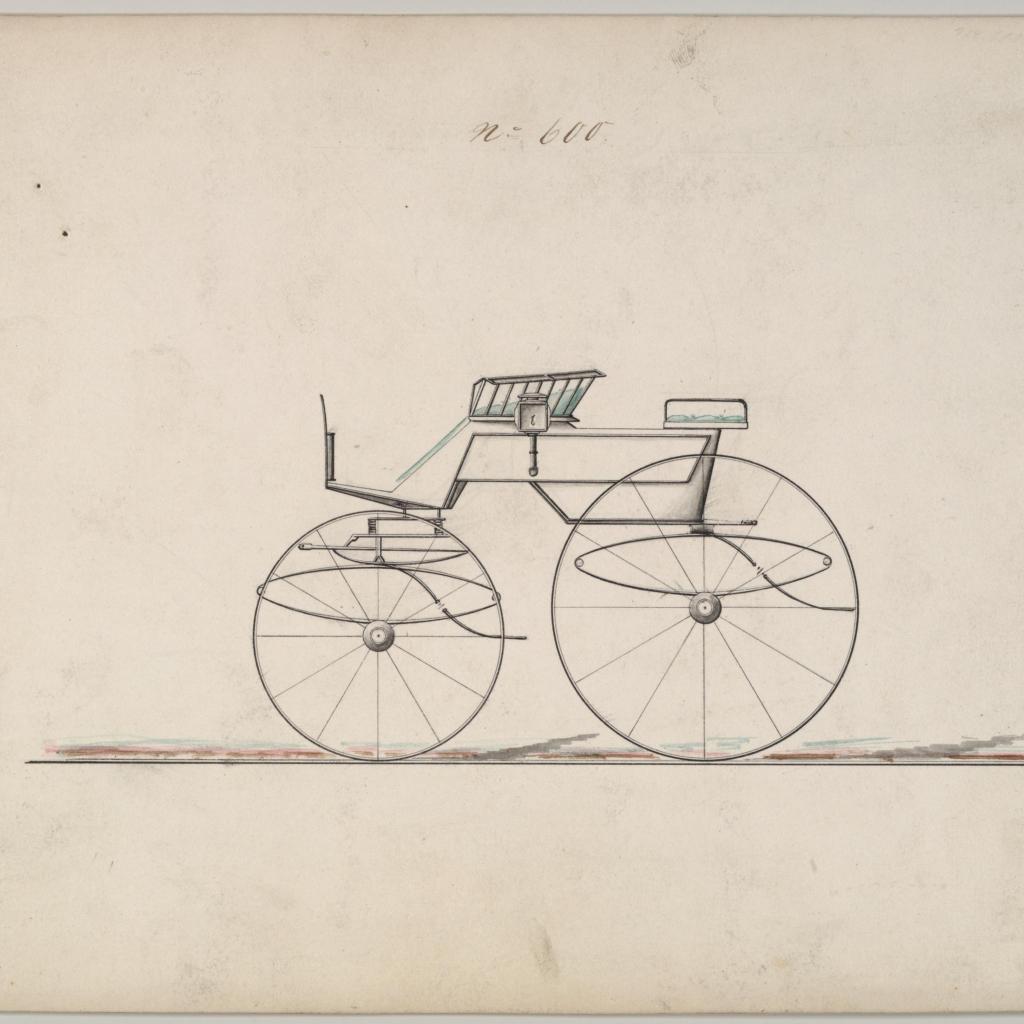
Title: Dog Cart Phaeton #600
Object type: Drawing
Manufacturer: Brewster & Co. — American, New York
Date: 1850–70
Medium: Pen and black ink, watercolor and gouache.
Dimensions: sheet: 6 1/2 x 9 3/4 in. (16.5 x 24.8 cm)
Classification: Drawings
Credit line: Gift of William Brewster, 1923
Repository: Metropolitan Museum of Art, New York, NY